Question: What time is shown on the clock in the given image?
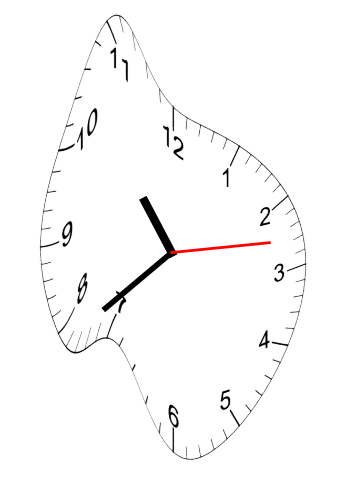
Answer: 10:38:13